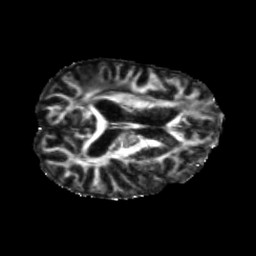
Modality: FA
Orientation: axial
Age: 47
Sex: male
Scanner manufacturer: siemens
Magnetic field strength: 3 T
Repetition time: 5.25 s
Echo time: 0.08 s